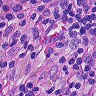
Metastatic tissue present: no